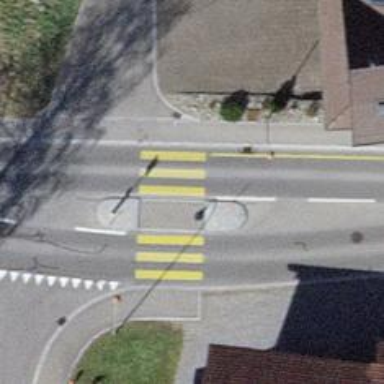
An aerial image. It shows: Zebra crossing with central island.